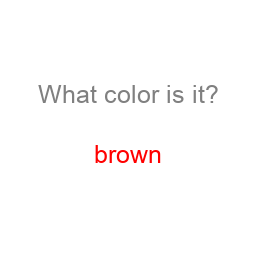
Color: red
Color name shown: brown
Background color: white
Question text color: gray